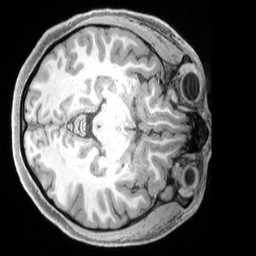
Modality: T1w
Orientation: axial
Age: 20
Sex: female
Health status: healthy
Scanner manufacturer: siemens
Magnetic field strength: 3 T
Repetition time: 2.4 s
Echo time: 0.00222 s